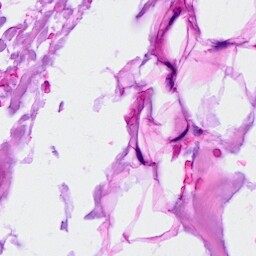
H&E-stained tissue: Breast